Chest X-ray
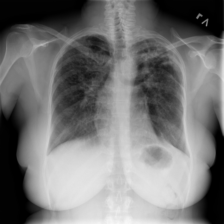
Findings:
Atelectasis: negative
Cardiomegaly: negative
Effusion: negative
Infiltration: negative
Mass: negative
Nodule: negative
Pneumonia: negative
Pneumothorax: negative
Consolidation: negative
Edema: negative
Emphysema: negative
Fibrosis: positive
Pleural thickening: negative
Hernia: negative